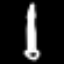
Label: pencil